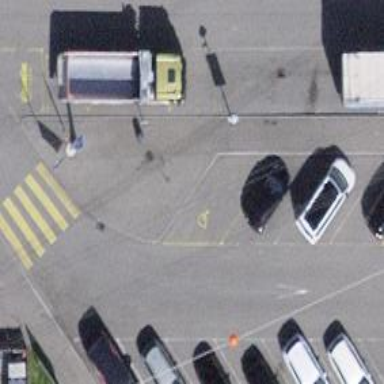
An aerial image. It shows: Parking space designated for disabled individuals.